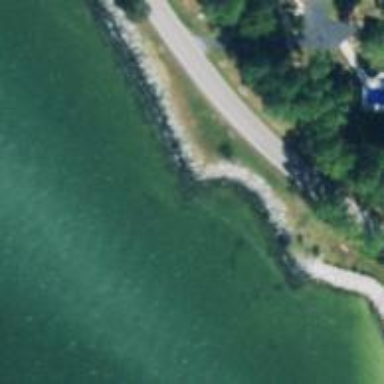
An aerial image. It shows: Breakwater structure.